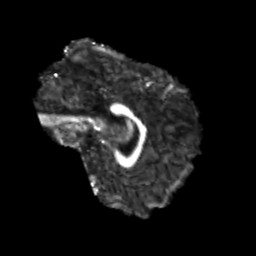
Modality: FA
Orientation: sagittal
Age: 23
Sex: male
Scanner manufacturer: siemens
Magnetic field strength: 3 T
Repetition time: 3.5 s
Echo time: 0.113 s